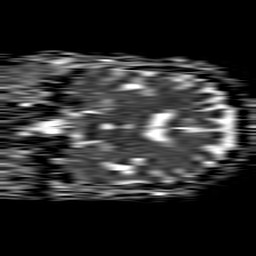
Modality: ADC
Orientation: coronal
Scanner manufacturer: philips
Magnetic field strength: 1.5 T
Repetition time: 4.6 s
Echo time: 0.08631 s